Question: I currently have some time series data and it is in XTS form. This is some of it below.
'''
head(dbt)
NSW1.Price Coal
2018-01-01 00:30:00 91.86 71.29267
2018-01-01 01:00:00 88.83 71.25520
2018-01-01 01:30:00 73.62 71.22649
2018-01-01 02:00:00 71.49 71.18284
2018-01-01 02:30:00 69.27 71.14081
2018-01-01 03:00:00 68.44 71.10430
'''
I am trying to export this to a CSV file, but when I do, it doesn't export into separate columns. This is what happens when I try export it.

The code I am using is
'''
write.zoo(dbt,file="export.csv",index.name="okay",row.names=FALSE,col.names=TRUE)
'''
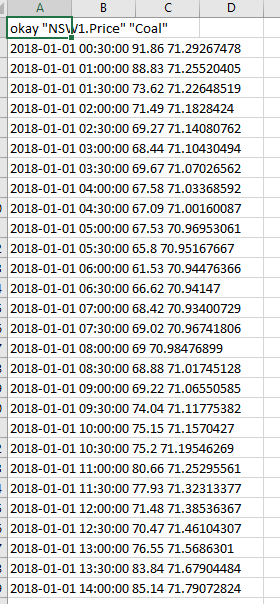
Answer: You need 'sep=","'.
Directly from the help for 'write.zoo':
'''
read.zoo and write.zoo are convenience functions for reading and writing "zoo"
series from/to text files. They are convenience interfaces to read.table and
write.table, respectively.
... further arguments passed to read.table, write.table, or read.zoo, respectively.
'''
Hence, this should work:
'''
write.zoo(dbt,file="export.csv",index.name="okay",row.names=FALSE,col.names=TRUE,sep=",")
'''